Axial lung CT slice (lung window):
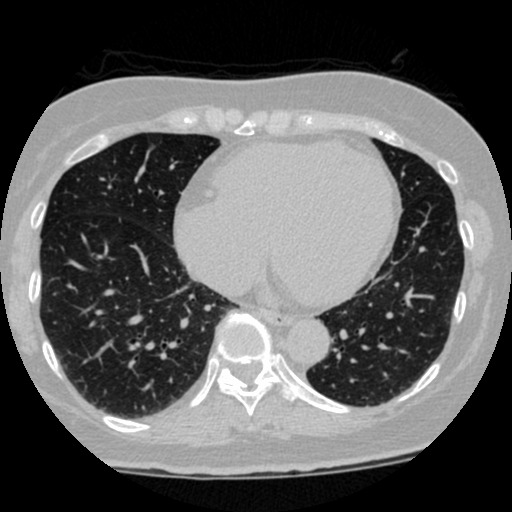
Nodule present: no